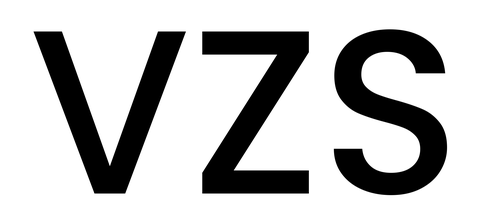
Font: Poppins-Medium